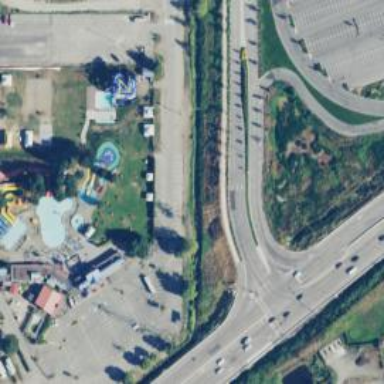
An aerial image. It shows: Water slide attraction.